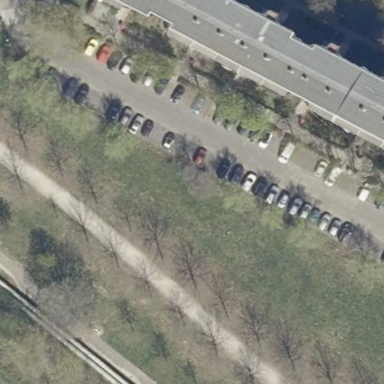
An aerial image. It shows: Concrete parking area.